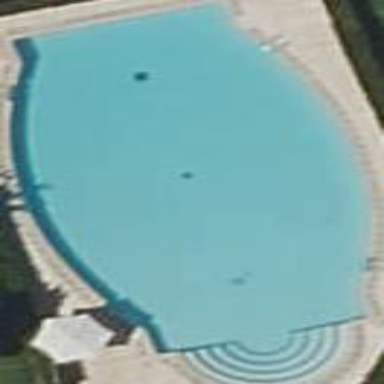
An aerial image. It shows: Swimming pool located in leisure land.